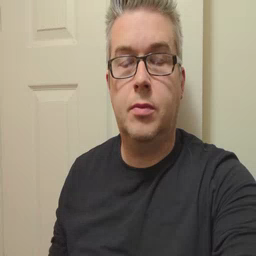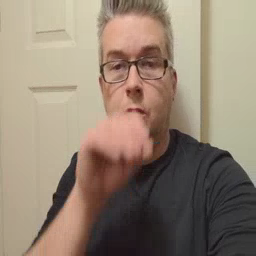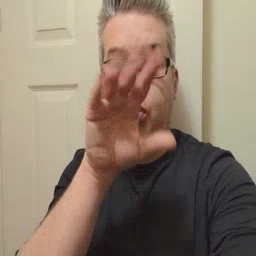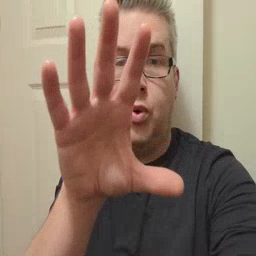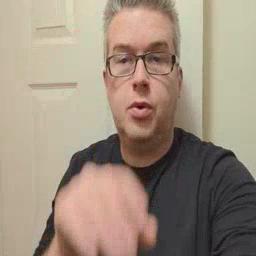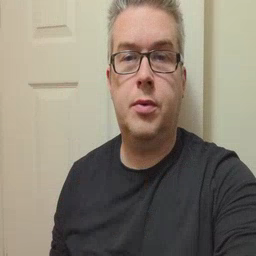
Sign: blow